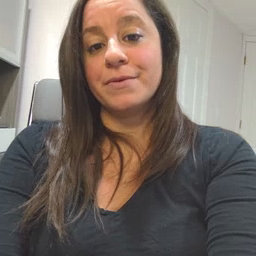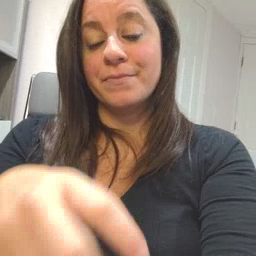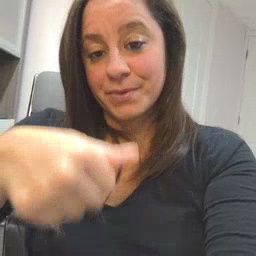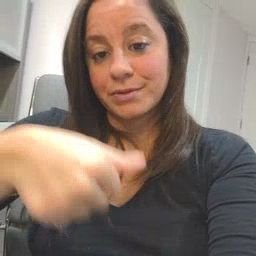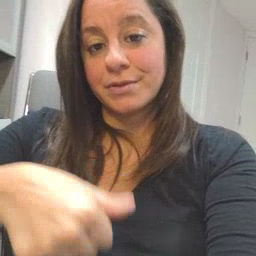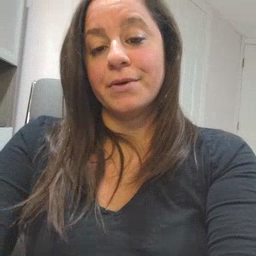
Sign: puzzle